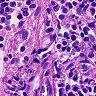
Metastatic tissue present: no